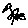
Label: bird